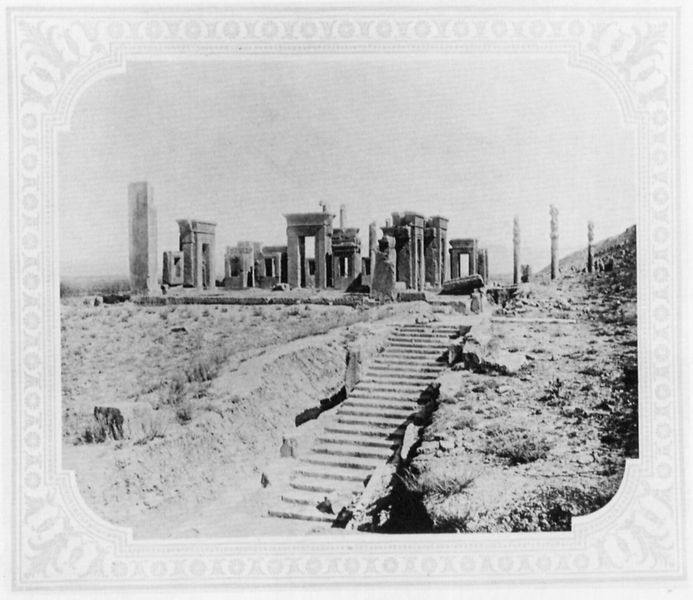
Titel: Album, Persepolis
Künstler: Franz Stolze
Schlagwörter: felsen, himmel, weiß, sand, stadt, grau, hell, marmor, pfeiler, schwarz, säule, säulen, anlage, gras, weg, wiese, muster, ornament, alt, architektur, rahmen, stein, steine, erde, feld, gräser, einsam, boden, ort, türen, verlassen, wüste, geröll, rand, treppe, treppen, aufgang, stufe, stufen, tor, foto, fotografie, photographie, ruine, antike, orient, druck, schwarz-weiß, scharz, ruinen, türstock, rom, photo, portal, tore, kaputt, pforte, portale, hellgrau, antik, griechisch, griechenland, tempel, gips, abgerundet, fot, verfallen, römisch, forum romanum, ägypten, tempelanlage, tympanon, archäologie, girechenland, ausgrabung, runen, stätte, ausgrabungen, goto, rruine, bildsäulen, ausgrabungäsäulen